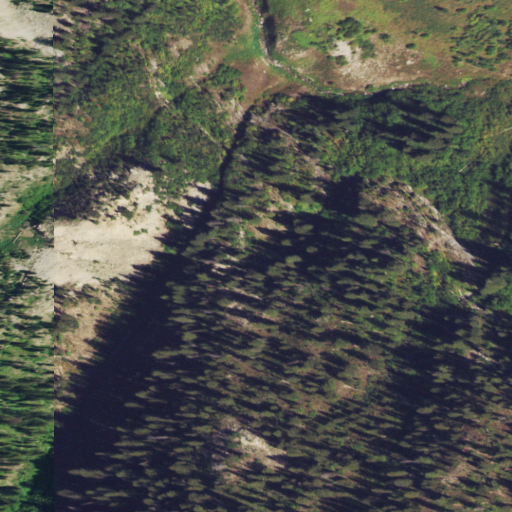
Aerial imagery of valley in Idaho named Austin Canyon containing evergreen forest, shrub, and deciduous forest